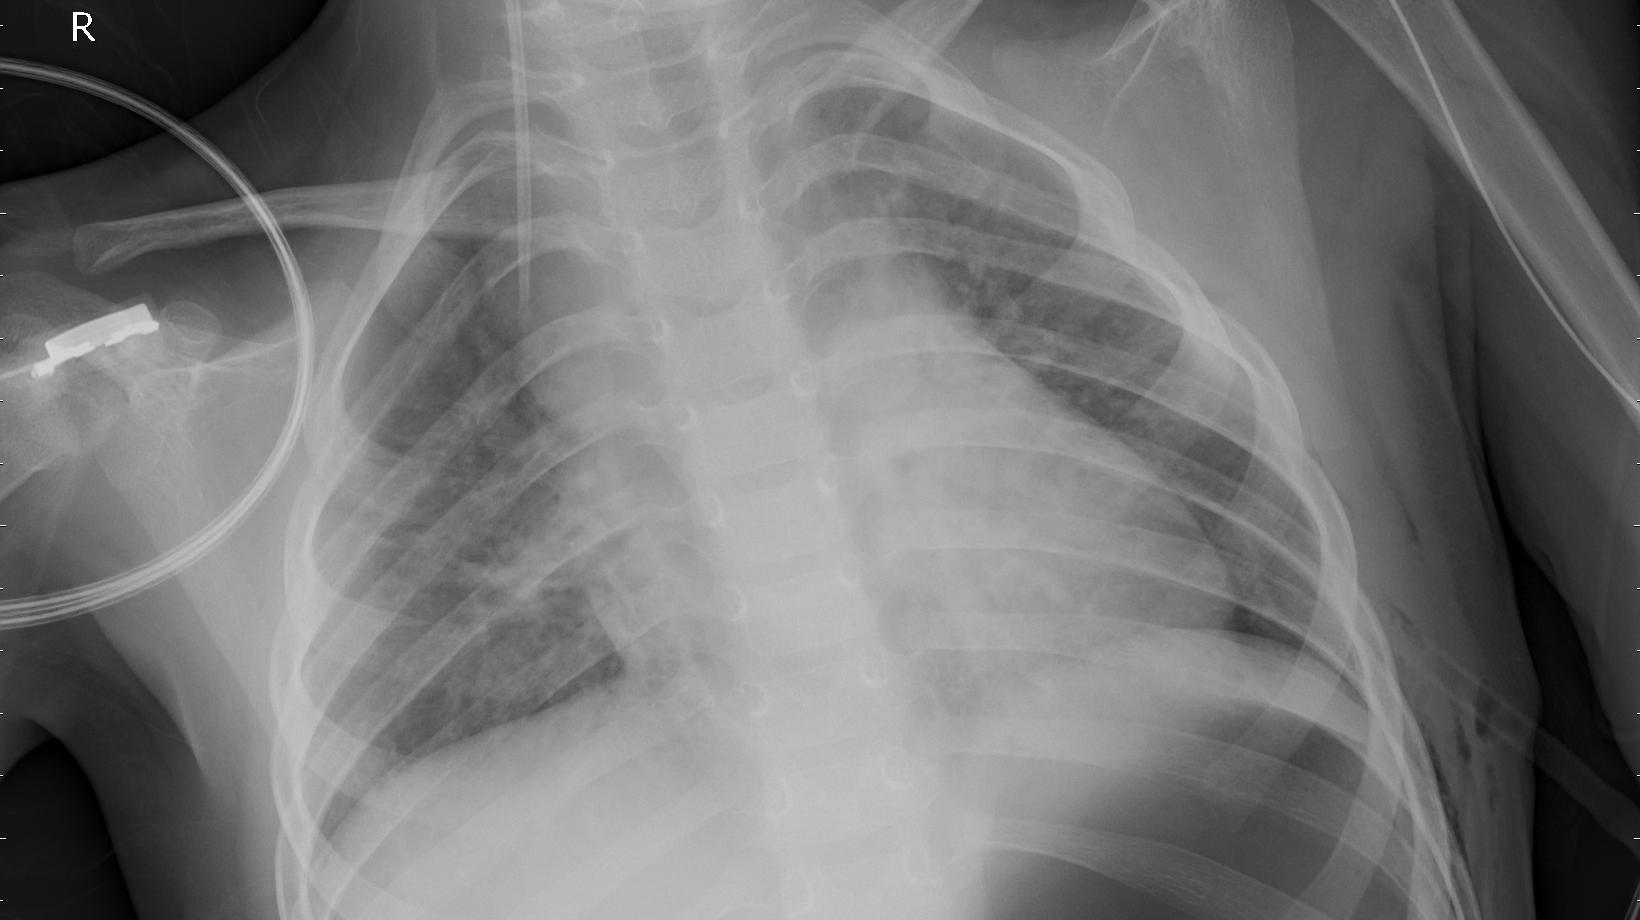
Diagnosis: PNEUMONIA